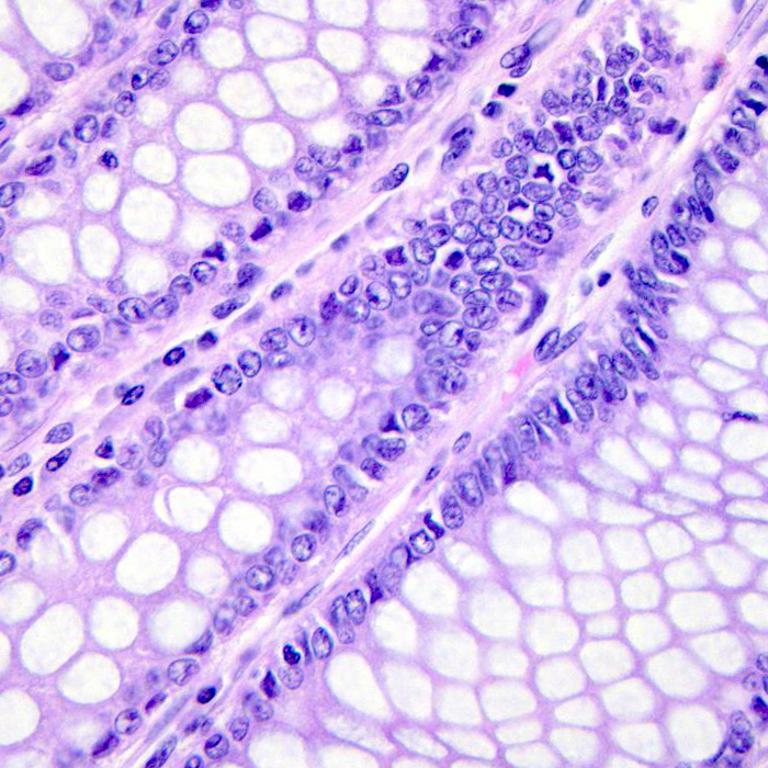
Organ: colon
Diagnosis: benign